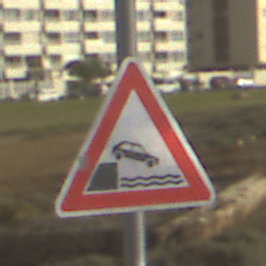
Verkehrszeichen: Ufer
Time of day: MorningAfternoon
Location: Outdoor (Suburban)
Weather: PartlyCloudy
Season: NotSpecified
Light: Natural